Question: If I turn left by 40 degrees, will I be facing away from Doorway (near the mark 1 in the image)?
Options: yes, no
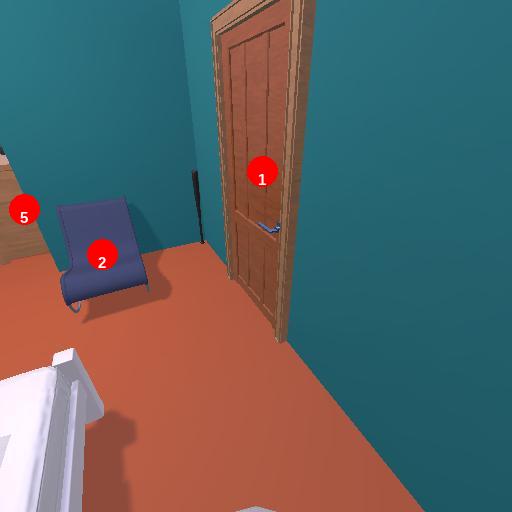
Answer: yes